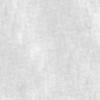
Label: no_change